【题型】解答题　【知识点】立体几何　【难度】easy
如图，在四棱锥$P-ABCD$中，四边形$ABCD$为正方形，已知$PD\perp$平面$ABCD$，且$PD=AD=2$
.

\noindent (1) 求四棱锥$P-ABCD$
的体积；

\noindent (2) 求点$D$到平面$PAC$
的距离.
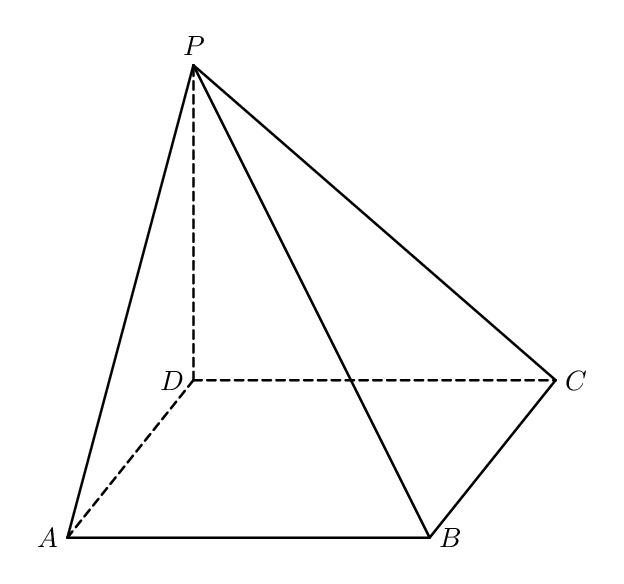
【解答】
【详解】（1）由已知，四边形$ABCD$为正方形，且$PD\perp$平面$ABCD$，\\
所以
$PD$即四棱锥$P-ABCD$的高，\\
所以
\[
V_{P-ABCD} =
\frac{1}{3}S_{ABCD}\cdot PD = \frac{1}{3}\times 2\times 2\times 2 = \frac
{8}{3},
\]
即四棱锥
$P-ABCD$的体积为$\frac{8}{3}$
.

\vspace{0.3cm}

\noindent （2）根据已知，连接$AC$
，作图如下.

\noindent 由（1）知$V_{P-ABCD}=\frac{8}{3}$，又$AC$为正方形$ABCD$的对角线，\\
所以
\[
V_{D-PAC} = V_{P-ACD} =
\frac{1}{2}V_{P-ABCD} = \frac{1}{2}\times \frac{8}{3} = \frac
{4}{3},
\]
又
$PA=PC=AC=2\sqrt{2}$，即$\triangle PAC$是等边三角形，所以$S_{\triangle PAC}=2\sqrt{3}$，\\
设点
$D$到平面$PAC$的距离为$h$，\\
则
\[
V_{D-PAC} =
\frac{1}{3}S_{\triangle PAC}\cdot h = \frac
{4}{3},
\]
解得
$h=\frac{2\sqrt{3}}{3}$，\\
即点
$D$到平面$PAC$的距离为$\frac{2\sqrt{3}}{3}$
.
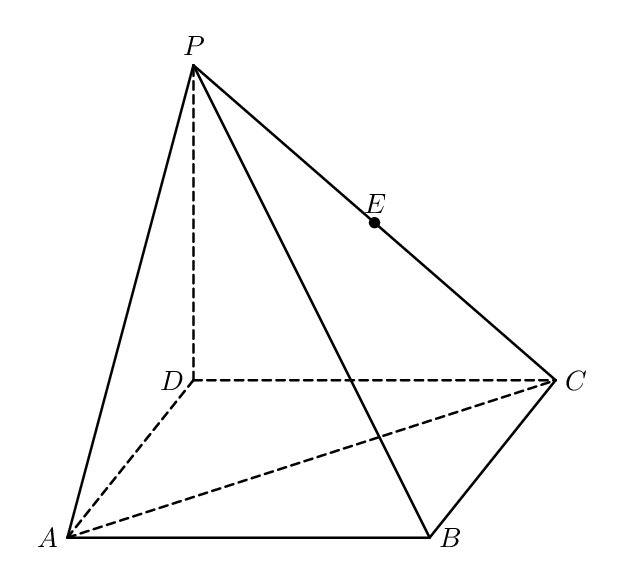